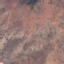
Land use / land cover class: HerbaceousVegetation